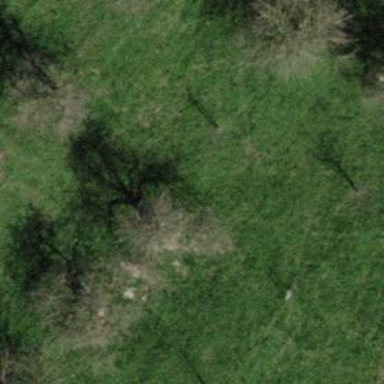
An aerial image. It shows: Beautiful tree in nature.